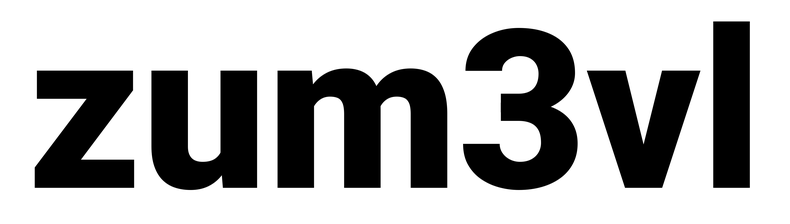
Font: Roboto_Black